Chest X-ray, PA view. Patient: 61 years old, sex M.
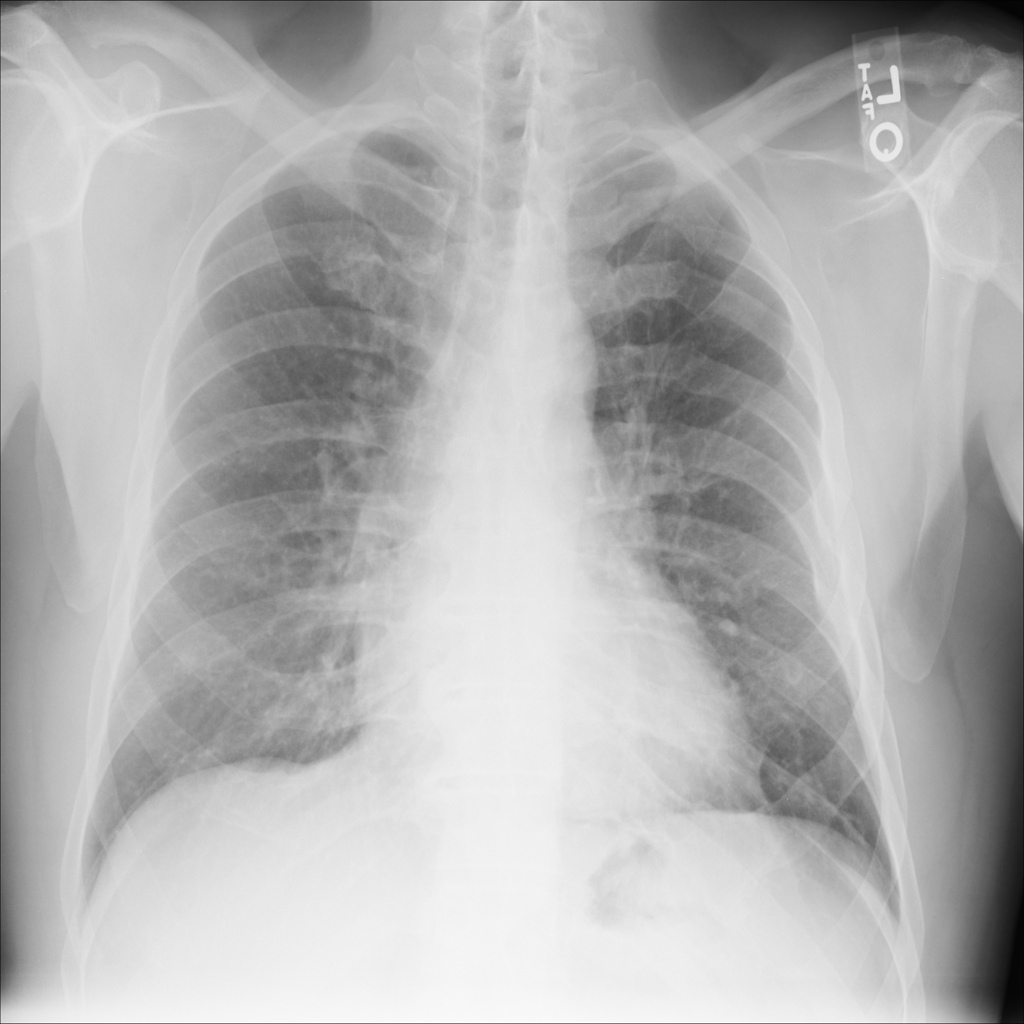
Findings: No Finding